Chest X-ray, AP view. Patient: 55 years old, sex F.
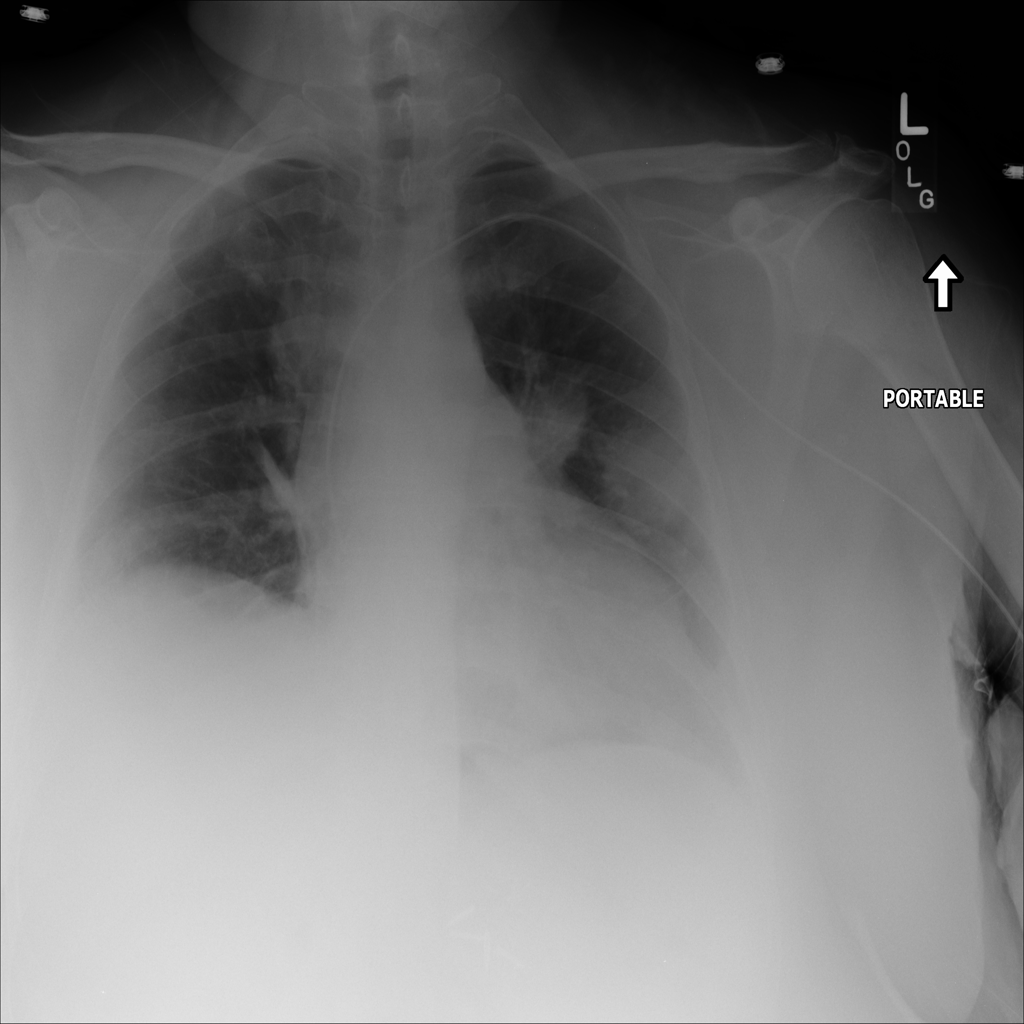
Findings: No Finding